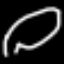
Label: leaf